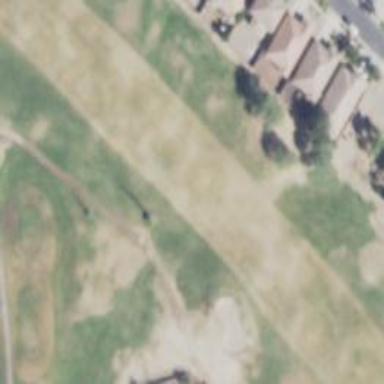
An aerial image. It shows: Golf hole.